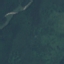
Label: Forest